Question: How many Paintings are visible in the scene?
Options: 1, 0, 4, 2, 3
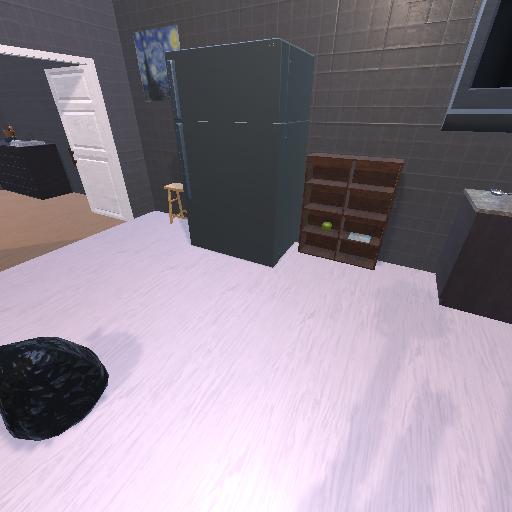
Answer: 1